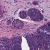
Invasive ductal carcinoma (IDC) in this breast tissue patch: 0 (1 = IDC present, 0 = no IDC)